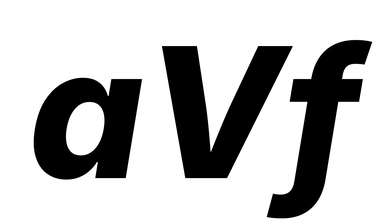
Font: Inter-Italic_ExtraBold_Italic